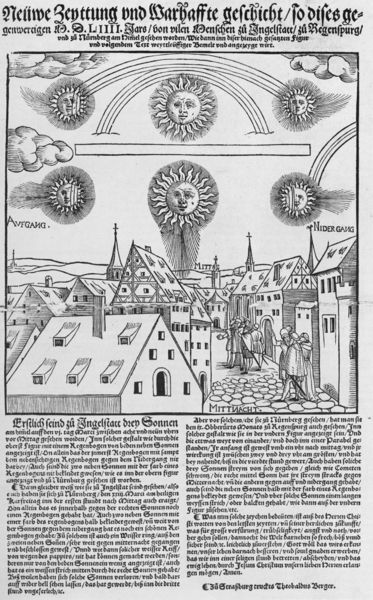
Titel: Neüwe Zeyttung vnd Warhaffte geschicht
Künstler: Thiebold Berger
Standort: Zürich.
Institution: Wickiana
Schlagwörter: himmel, weiß, wolken, kirchturm, menschen, stadt, fenster, grau, schwarz, strasse, tür, zeichen, zeichnung, dach, haus, weg, leute, gesicht, stein, horizont, häuser, hügel, sonnenaufgang, kirche, sonne, spitzen, blatt, turm, schrift, bogen, fassade, fassaden, ort, passanten, pflaster, berge, dorf, dächer, giebel, grafik, graphik, sonnenuntergang, tag, linien, spalten, hügellandschaft, fußgänger, figuren, untergang, aufgang, balken, deutsch, kirchen, kirchtürme, bögen, erker, mond, gewölbe, buch, kreuz, rechteck, türme, stern, strahlen, gauben, druck, sterne, stich, titel, seite, illustration, kopfsteinpflaster, schwarzweiß, text, zeitung, bericht, überschrift, worte, allegorie, buchseite, tore, mittelalter, sonnenstrahlen, fachwerk, fachwerkhaus, gaube, zeilen, verlauf, flugblatt, sonnen, wissenschaft, kreut, kriche, stadtbild, regenbogen, wörter, altstadt, juden, regensburg, krichturm, peronifizierung, anonym, häauser, mittwoch, sonnenstand, krez, sonnenkönig, niedergang, schleppgauben, sonnenlauf, fgraphik, sradt, stnadt, mittnacht, jahreskreis, nidergang, jahreszeite